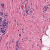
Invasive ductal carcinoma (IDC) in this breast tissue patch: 0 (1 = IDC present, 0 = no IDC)